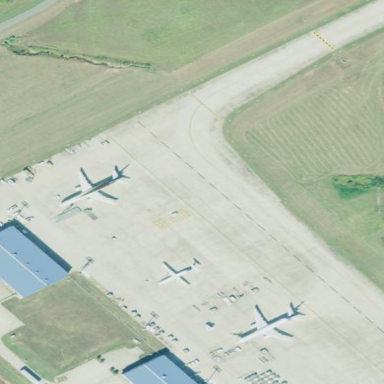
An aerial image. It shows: Apron at the airport.